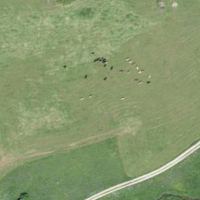
EUNIS habitat code: 24
Species observed at this site:
Filipendula ulmaria